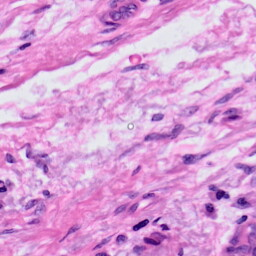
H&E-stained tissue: Skin